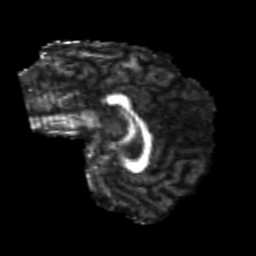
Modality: FA
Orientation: sagittal
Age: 24
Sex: male
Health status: healthy
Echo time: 0.074 s